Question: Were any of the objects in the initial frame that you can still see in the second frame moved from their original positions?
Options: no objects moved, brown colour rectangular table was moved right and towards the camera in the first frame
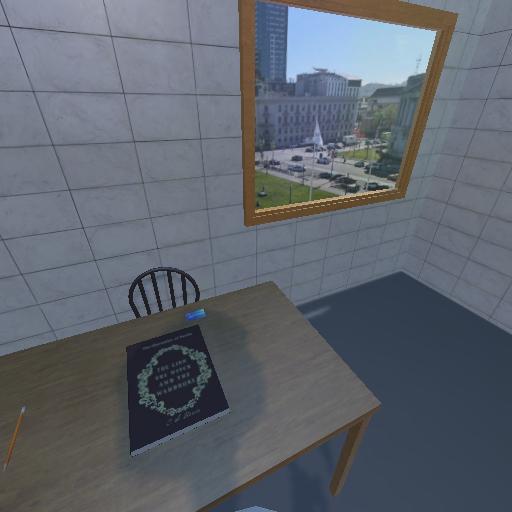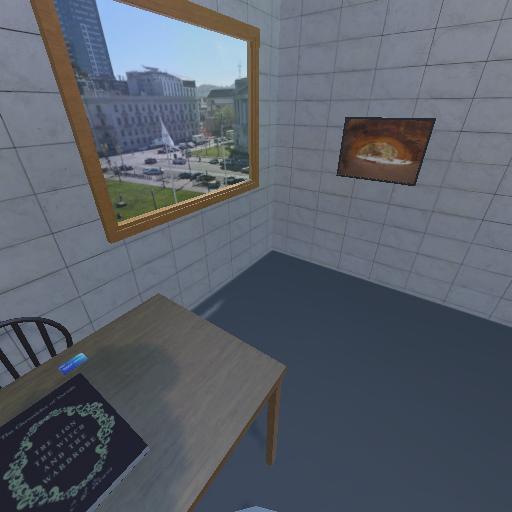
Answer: no objects moved